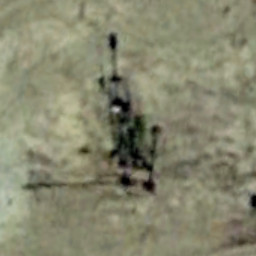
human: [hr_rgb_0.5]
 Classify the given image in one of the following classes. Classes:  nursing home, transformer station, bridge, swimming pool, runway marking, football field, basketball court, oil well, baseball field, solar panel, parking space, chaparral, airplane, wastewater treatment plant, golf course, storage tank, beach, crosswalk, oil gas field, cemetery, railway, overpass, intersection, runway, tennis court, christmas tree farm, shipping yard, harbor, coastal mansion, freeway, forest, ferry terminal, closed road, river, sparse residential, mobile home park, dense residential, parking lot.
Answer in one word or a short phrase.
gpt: oil well